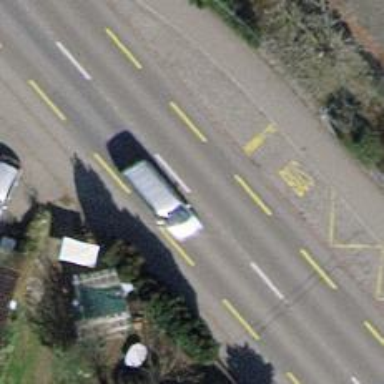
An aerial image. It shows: Public transport stop position.